Interaction volume radius: 5 \u00c5
Interaction volume height: 10 \u00c5
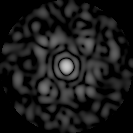
Disorder parameter: 0.8556